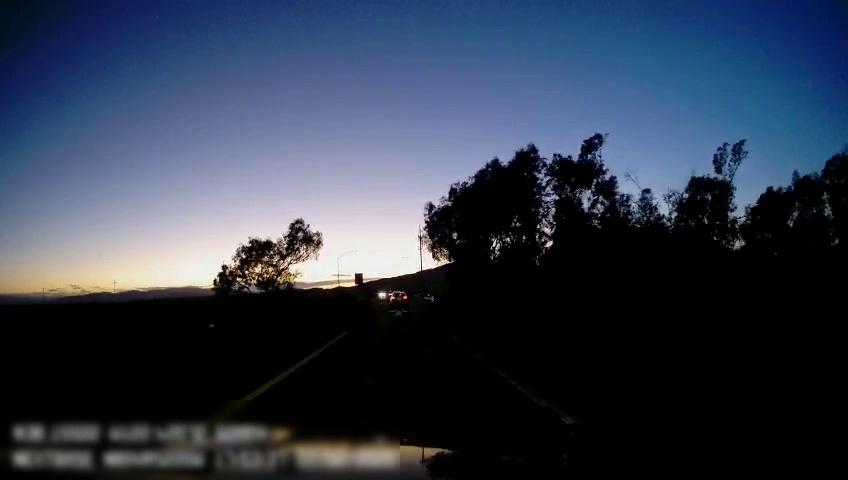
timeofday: Dusk/Dawn/Twilight
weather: Other
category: Drivable Space
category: Vehicles | Car
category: Lanes | Current Lane
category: Lanes | Current Lane